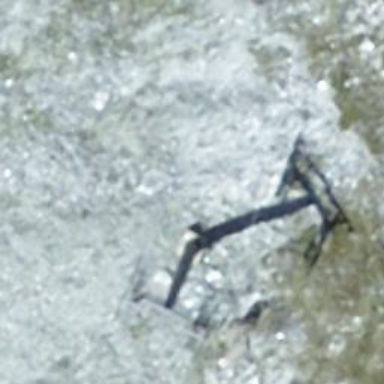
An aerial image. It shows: Pylon for aerialway.